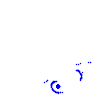
Particle: kaon